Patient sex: F
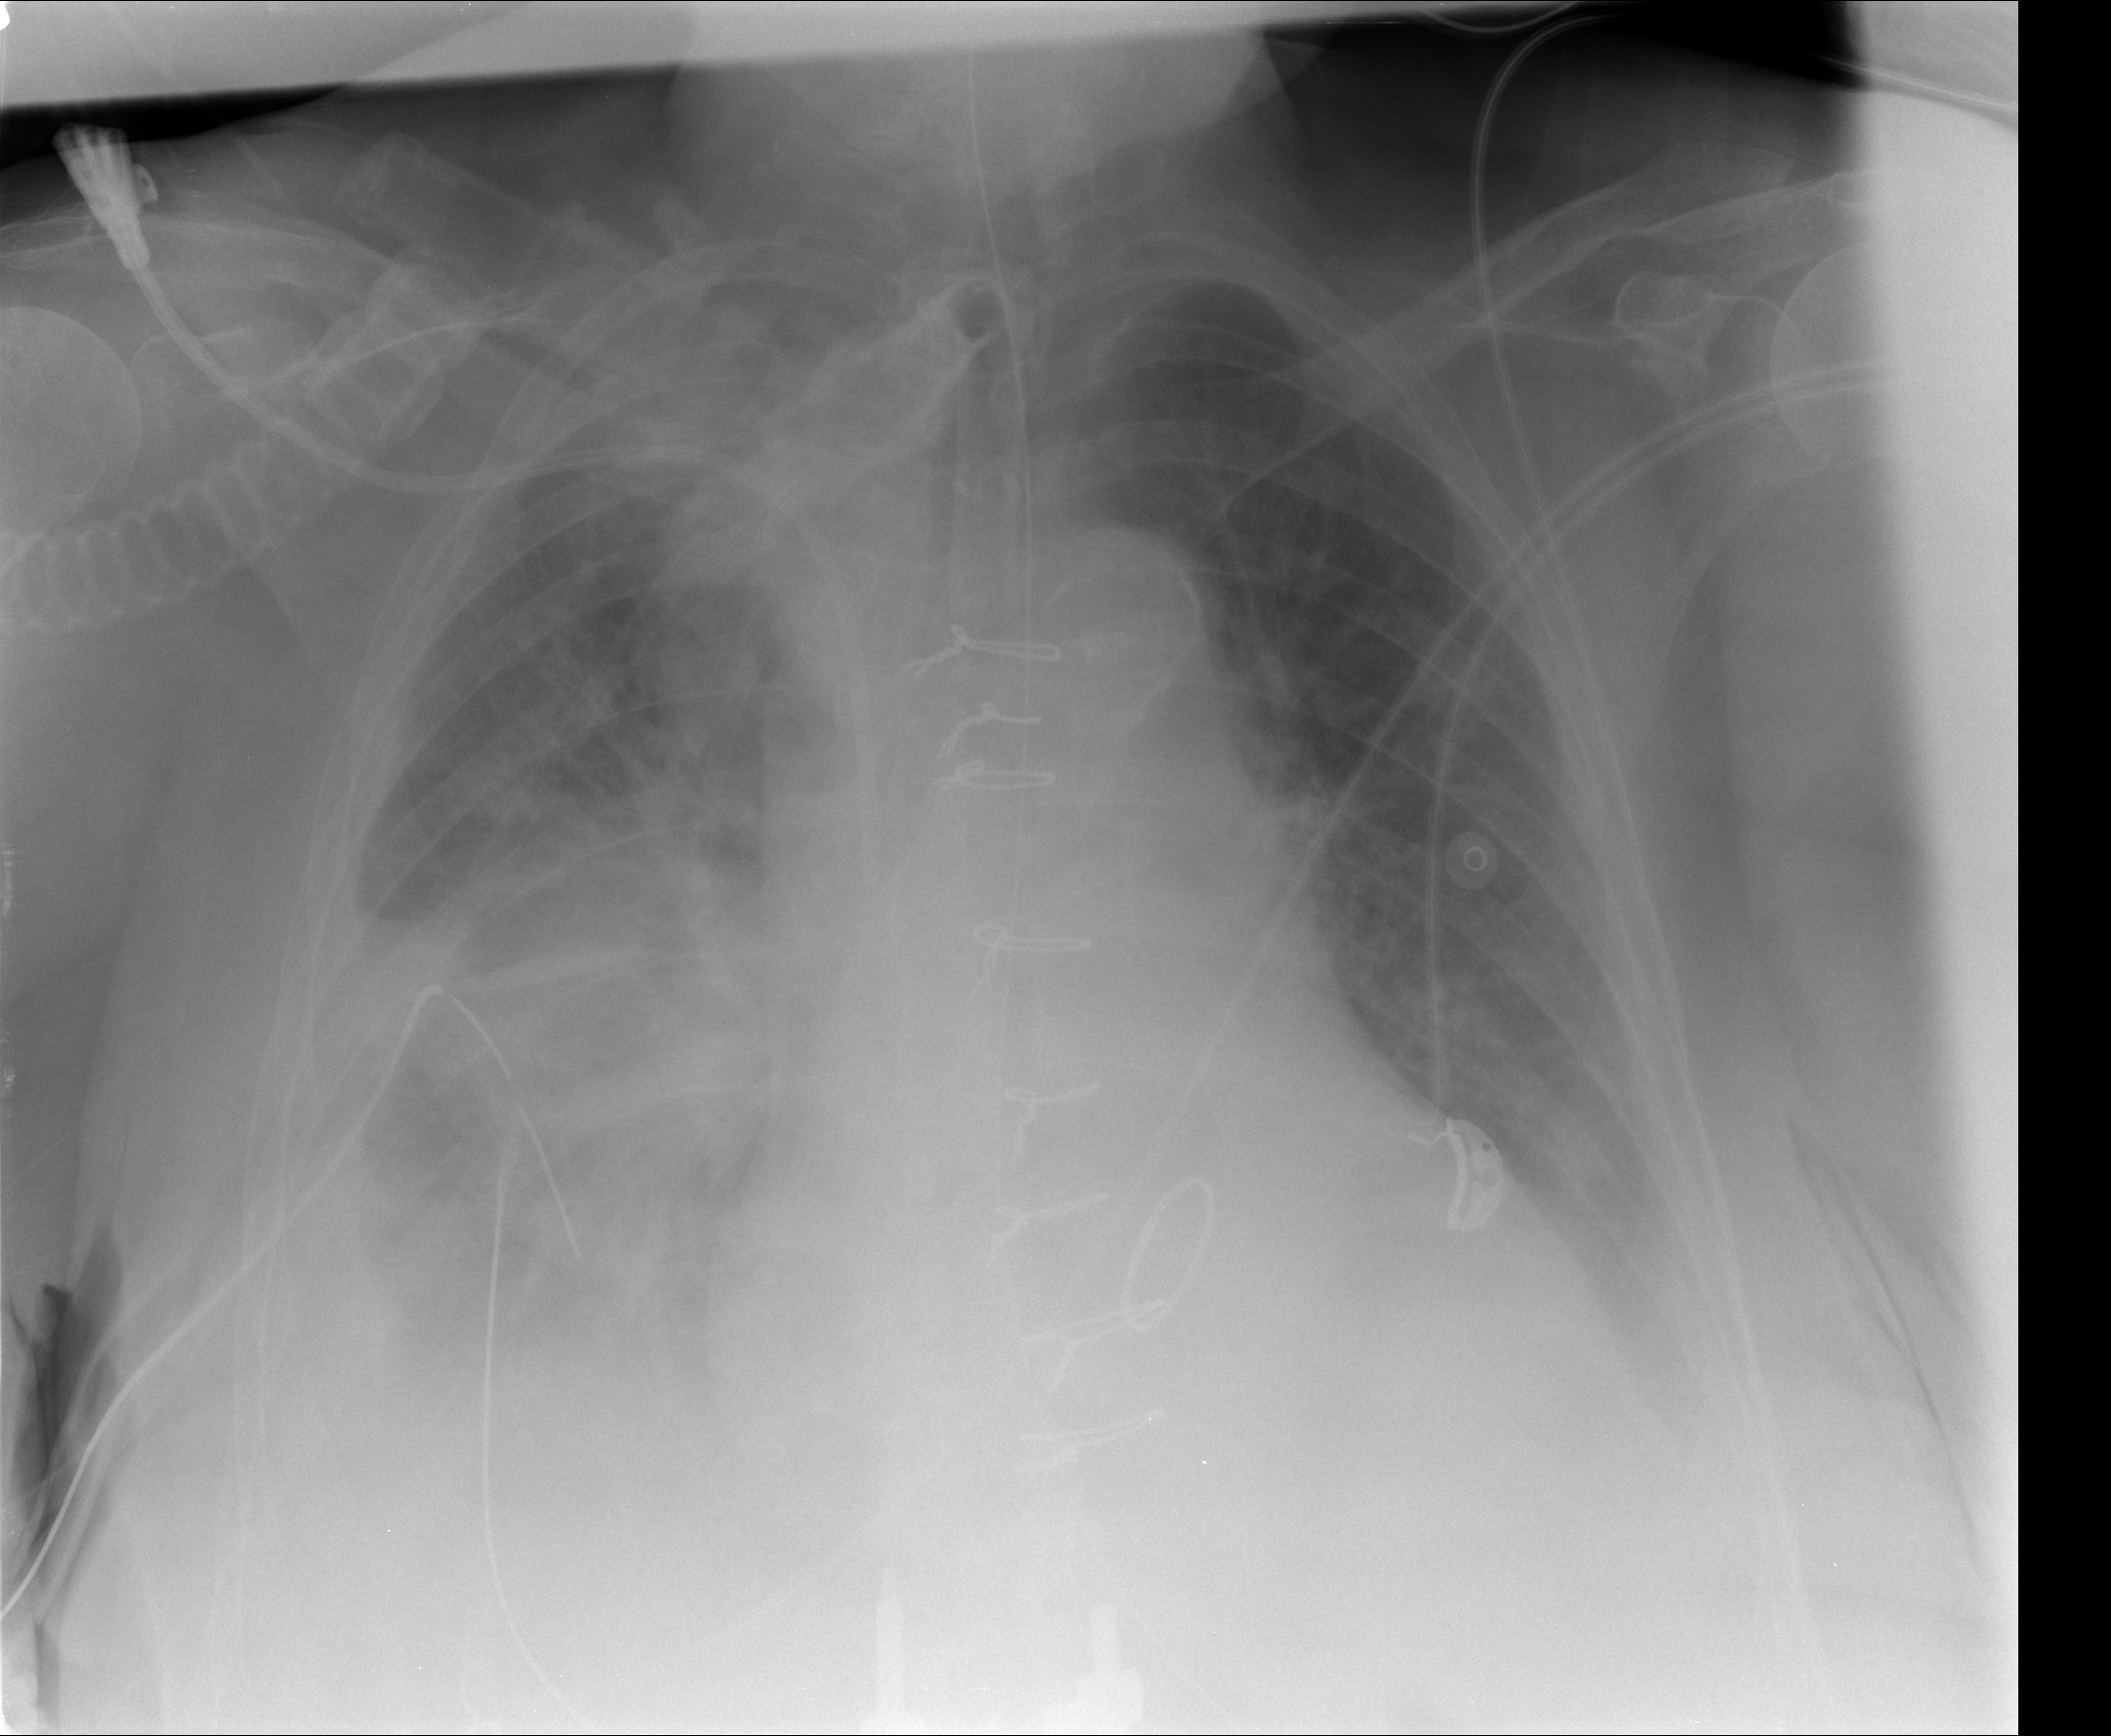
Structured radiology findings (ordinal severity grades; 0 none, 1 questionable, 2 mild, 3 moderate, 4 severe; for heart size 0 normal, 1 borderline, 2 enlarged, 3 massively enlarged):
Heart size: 1
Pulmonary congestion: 2
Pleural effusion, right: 3
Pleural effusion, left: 2
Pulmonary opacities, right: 2
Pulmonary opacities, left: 0
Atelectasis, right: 3
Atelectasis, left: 2